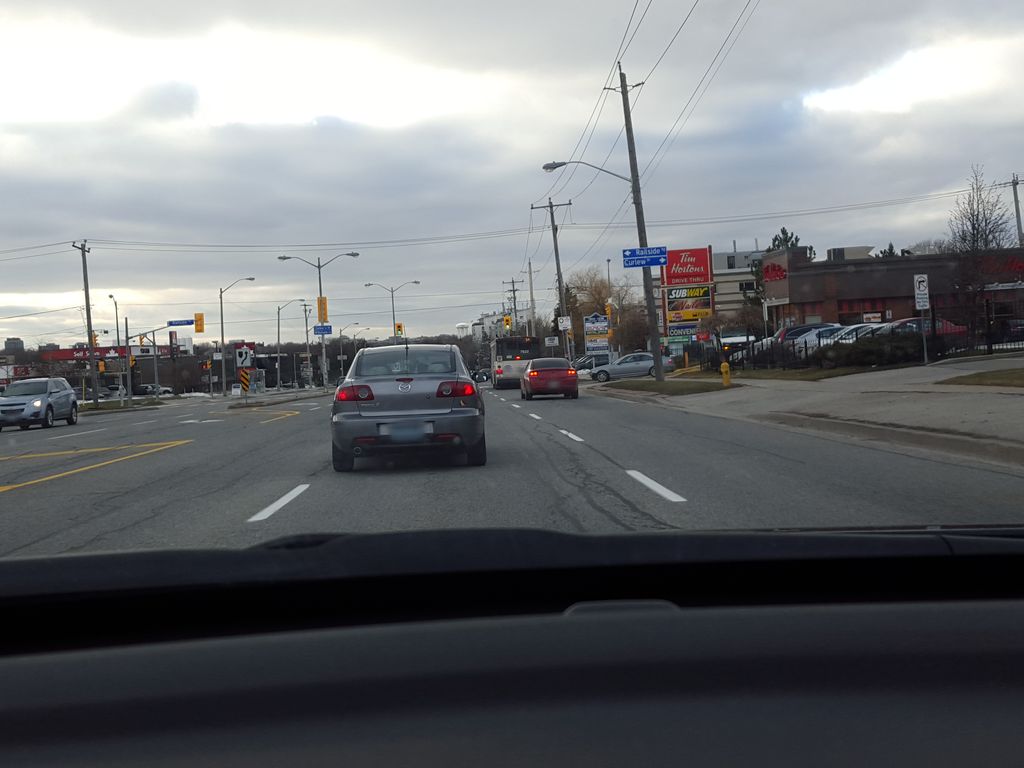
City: toronto